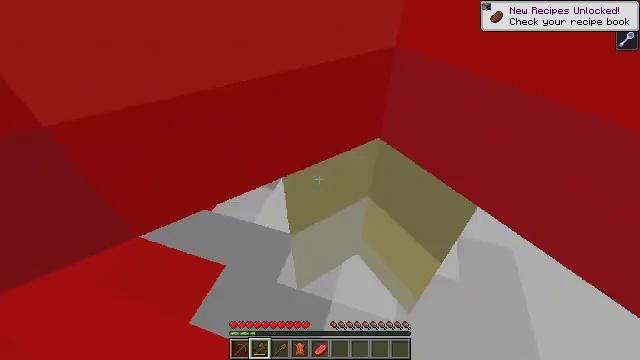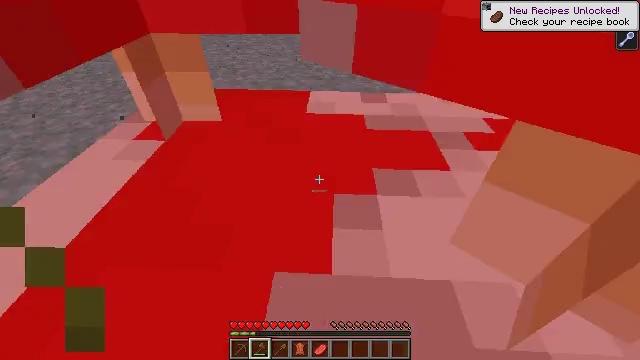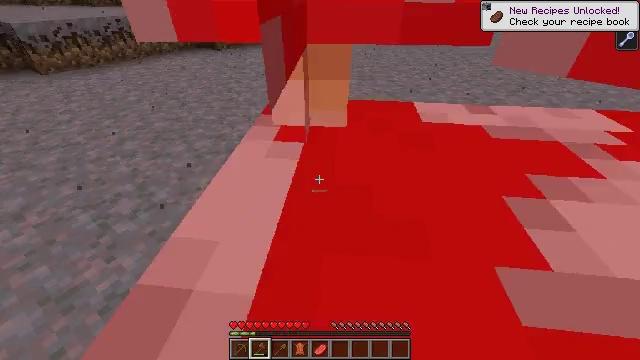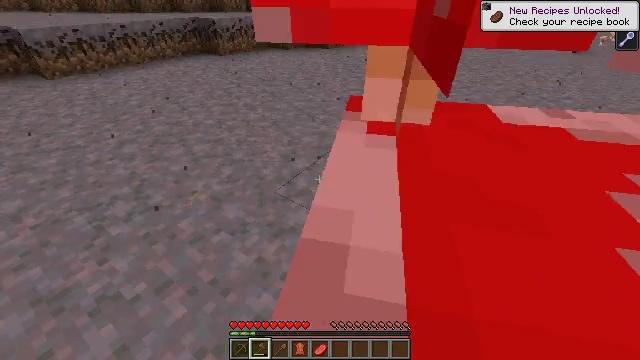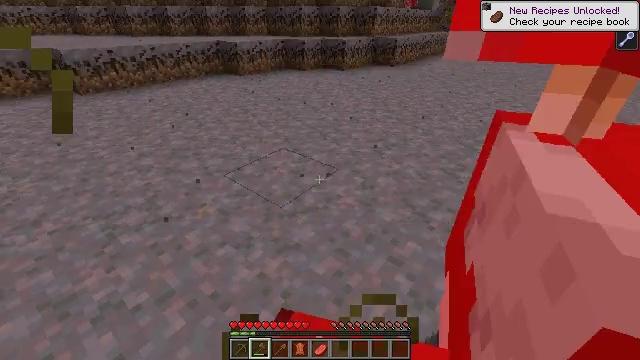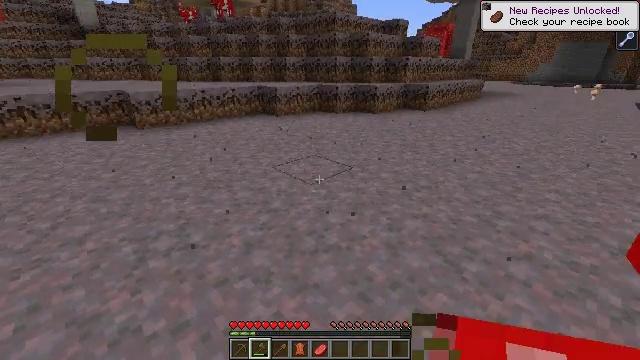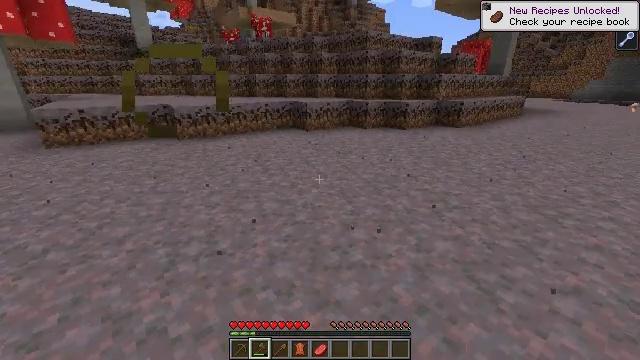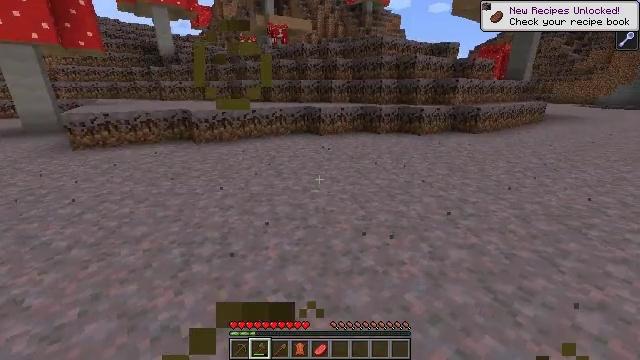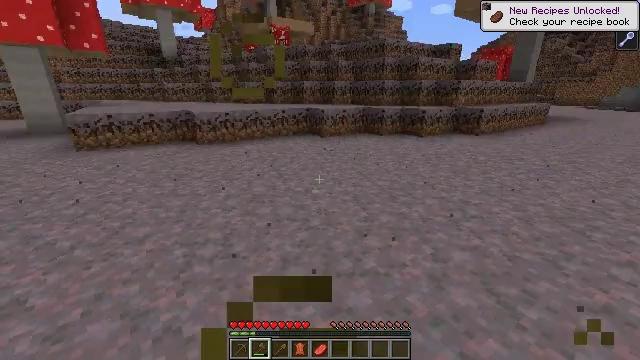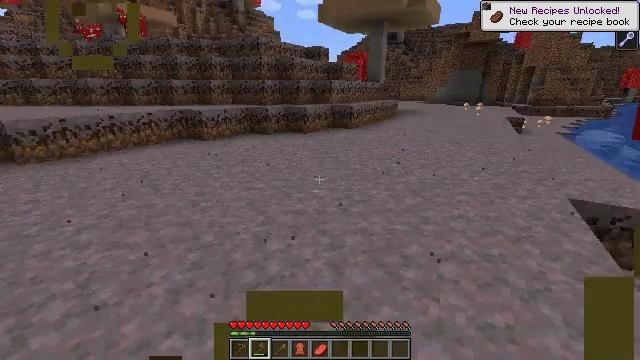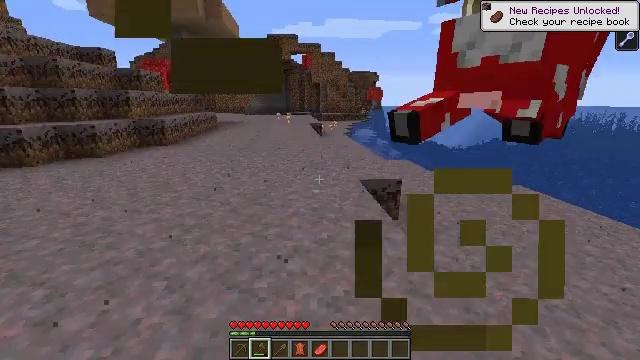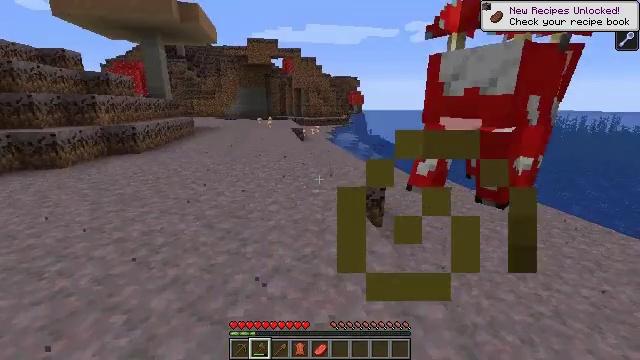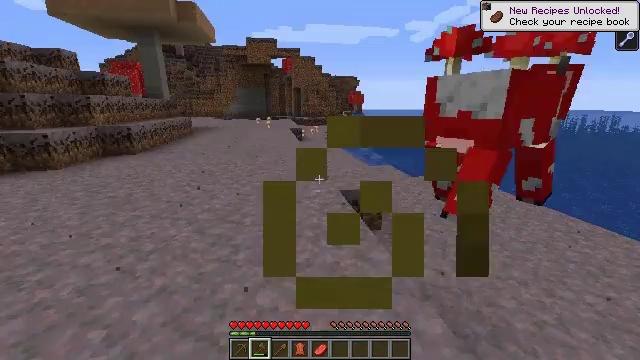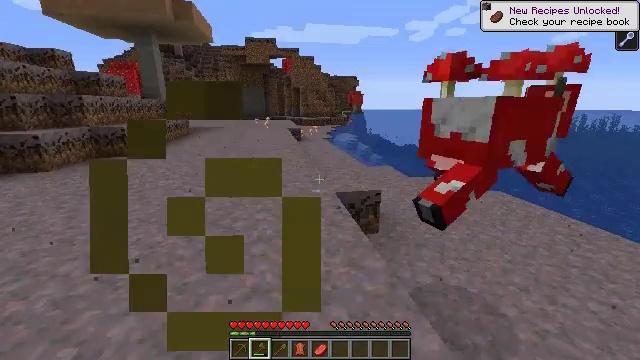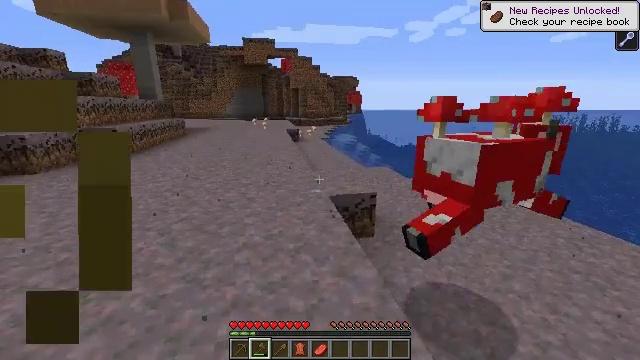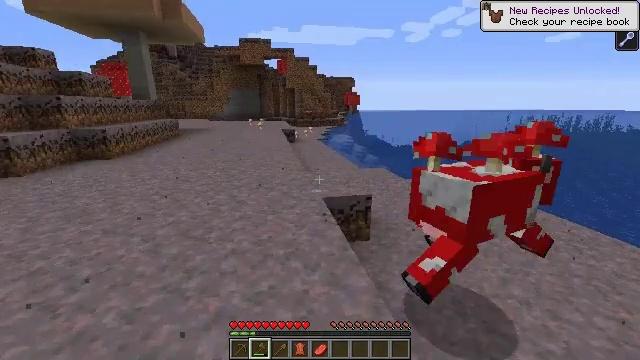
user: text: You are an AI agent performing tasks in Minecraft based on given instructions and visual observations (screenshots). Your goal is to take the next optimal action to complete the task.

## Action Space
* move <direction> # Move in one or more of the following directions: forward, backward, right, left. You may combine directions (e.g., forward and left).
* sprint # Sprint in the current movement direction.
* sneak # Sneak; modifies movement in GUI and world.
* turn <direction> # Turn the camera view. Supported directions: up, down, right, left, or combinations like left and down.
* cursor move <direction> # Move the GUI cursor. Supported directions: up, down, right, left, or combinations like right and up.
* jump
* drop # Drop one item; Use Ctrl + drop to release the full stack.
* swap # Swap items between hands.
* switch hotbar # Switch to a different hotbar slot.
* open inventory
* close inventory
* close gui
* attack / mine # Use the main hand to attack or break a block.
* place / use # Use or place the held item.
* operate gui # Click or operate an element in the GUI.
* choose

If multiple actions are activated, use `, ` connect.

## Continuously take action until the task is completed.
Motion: motion action
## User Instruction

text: Kill mobs.
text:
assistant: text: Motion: move right, turn right and up
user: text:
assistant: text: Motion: move right, turn up
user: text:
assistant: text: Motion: turn up
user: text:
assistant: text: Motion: turn left and up
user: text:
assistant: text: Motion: turn left and up
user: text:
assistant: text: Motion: turn left and up
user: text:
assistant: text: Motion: turn left and up
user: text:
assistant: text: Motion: no_op
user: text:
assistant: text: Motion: move forward, turn right
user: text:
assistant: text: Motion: move forward, turn right and up
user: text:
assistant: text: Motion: move forward and move right, turn right and up
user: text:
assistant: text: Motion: move forward and move right
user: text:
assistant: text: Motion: move forward and move right
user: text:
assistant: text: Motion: move forward and move right
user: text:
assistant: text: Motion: move forward
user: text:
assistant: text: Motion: move forward, turn right
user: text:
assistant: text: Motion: move forward, turn right
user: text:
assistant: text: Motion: move forward, turn right and down
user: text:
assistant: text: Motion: move forward, turn right
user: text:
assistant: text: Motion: move forward
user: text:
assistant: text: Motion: move forward, turn right and down
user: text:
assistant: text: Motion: move forward, turn right and down
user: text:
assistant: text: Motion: move forward
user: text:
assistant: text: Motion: move forward, turn left
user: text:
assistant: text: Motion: move forward, turn left
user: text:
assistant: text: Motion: move forward, turn left
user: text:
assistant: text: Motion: move forward, sprint, turn left and up
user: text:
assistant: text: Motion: move forward, sprint, turn left and up
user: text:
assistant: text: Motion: move forward, sprint, turn left and up
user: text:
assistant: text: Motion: move forward, sprint, turn left and up